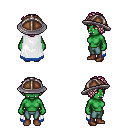
a pixel art fantasy rpg character, female body template, orc, green skin, white trimmed cape, teal pants, white blonde curly afro hairstyle, chain helm, brown shoes, four views (front, back, left, right), 2x2 character sprite sheet, small pixel art, hard edges, no anti-aliasing